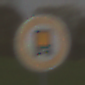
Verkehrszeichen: VerbotKennzeichnungspflichtigeKraftfahrzeugeGefaehrlicheGueter
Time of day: MorningAfternoon
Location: Outdoor (Suburban)
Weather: Overcast
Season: NotSpecified
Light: Natural